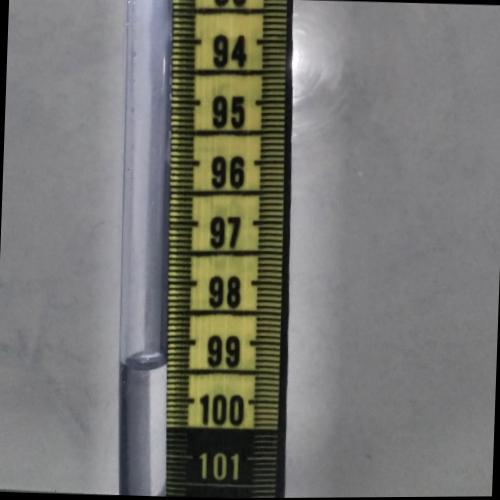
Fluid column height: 99.4 cm